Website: macys
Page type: customer-info-address
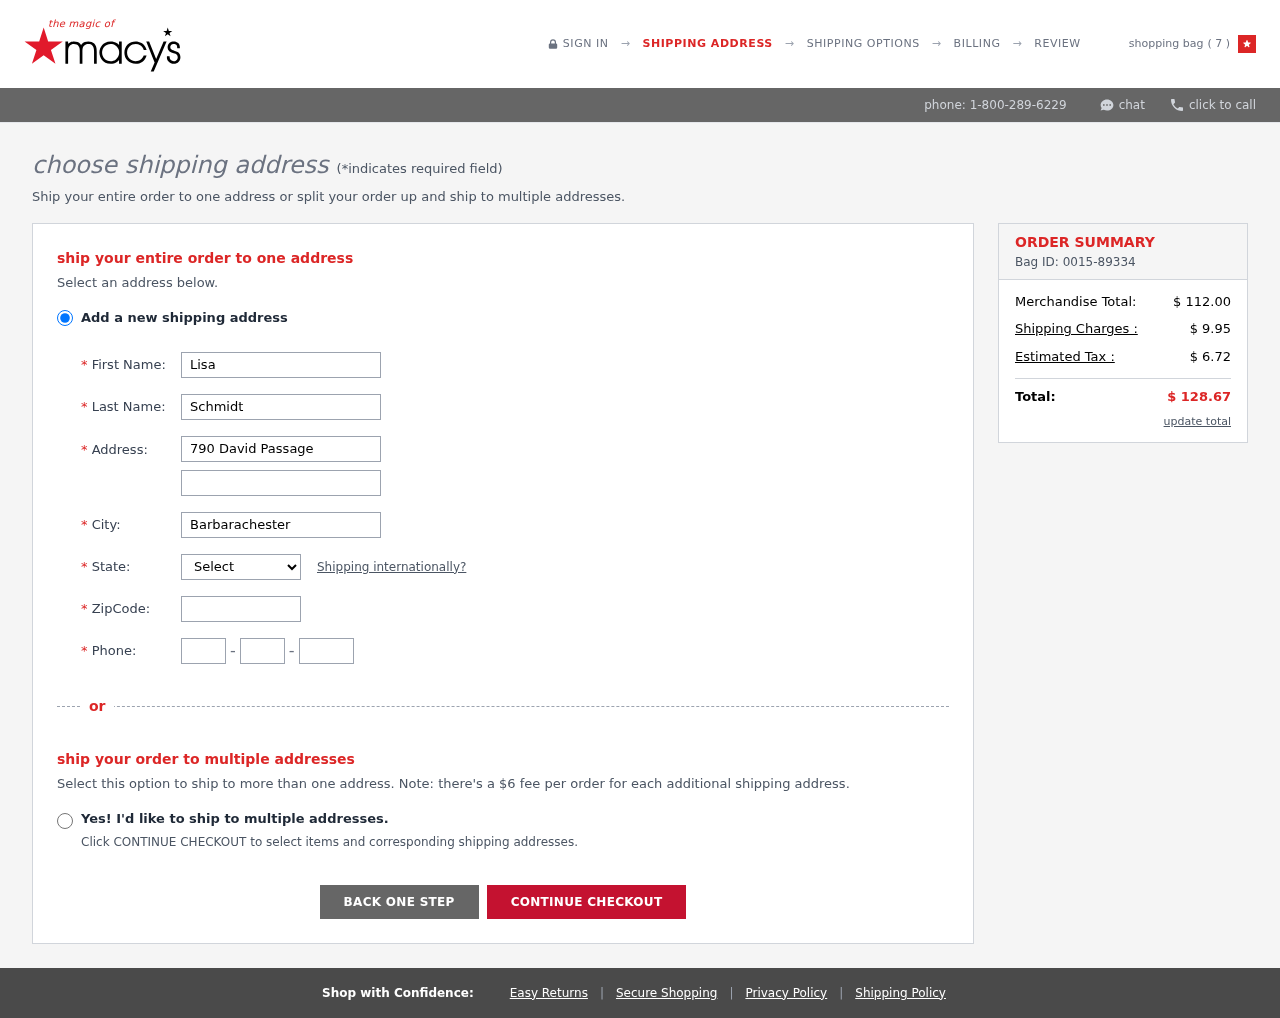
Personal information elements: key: PII_CITY
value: Barbarachester
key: PII_FIRSTNAME
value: Lisa
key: PII_LASTNAME
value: Schmidt
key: PII_PHONE_AREA
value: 599
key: PII_PHONE_PREFIX
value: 777
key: PII_PHONE_SUFFIX
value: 9411
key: PII_POSTCODE
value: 62104
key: PII_STATE_ABBR
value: IN
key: PII_STREET
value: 790 David Passage
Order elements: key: ORDER_NUM_ITEMS
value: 7
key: ORDER_ID
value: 0015-89334
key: ORDER_SUBTOTAL
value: $ 112.00
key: ORDER_SHIPPING_COST
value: $ 9.95
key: ORDER_TAX
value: $ 6.72
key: ORDER_TOTAL
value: $ 128.67